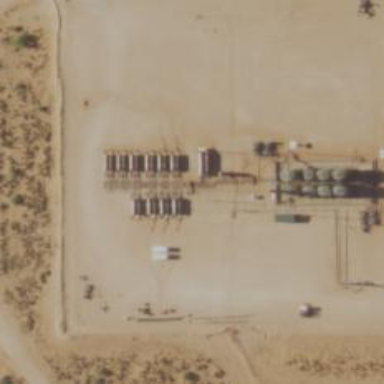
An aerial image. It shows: Petroleum well.